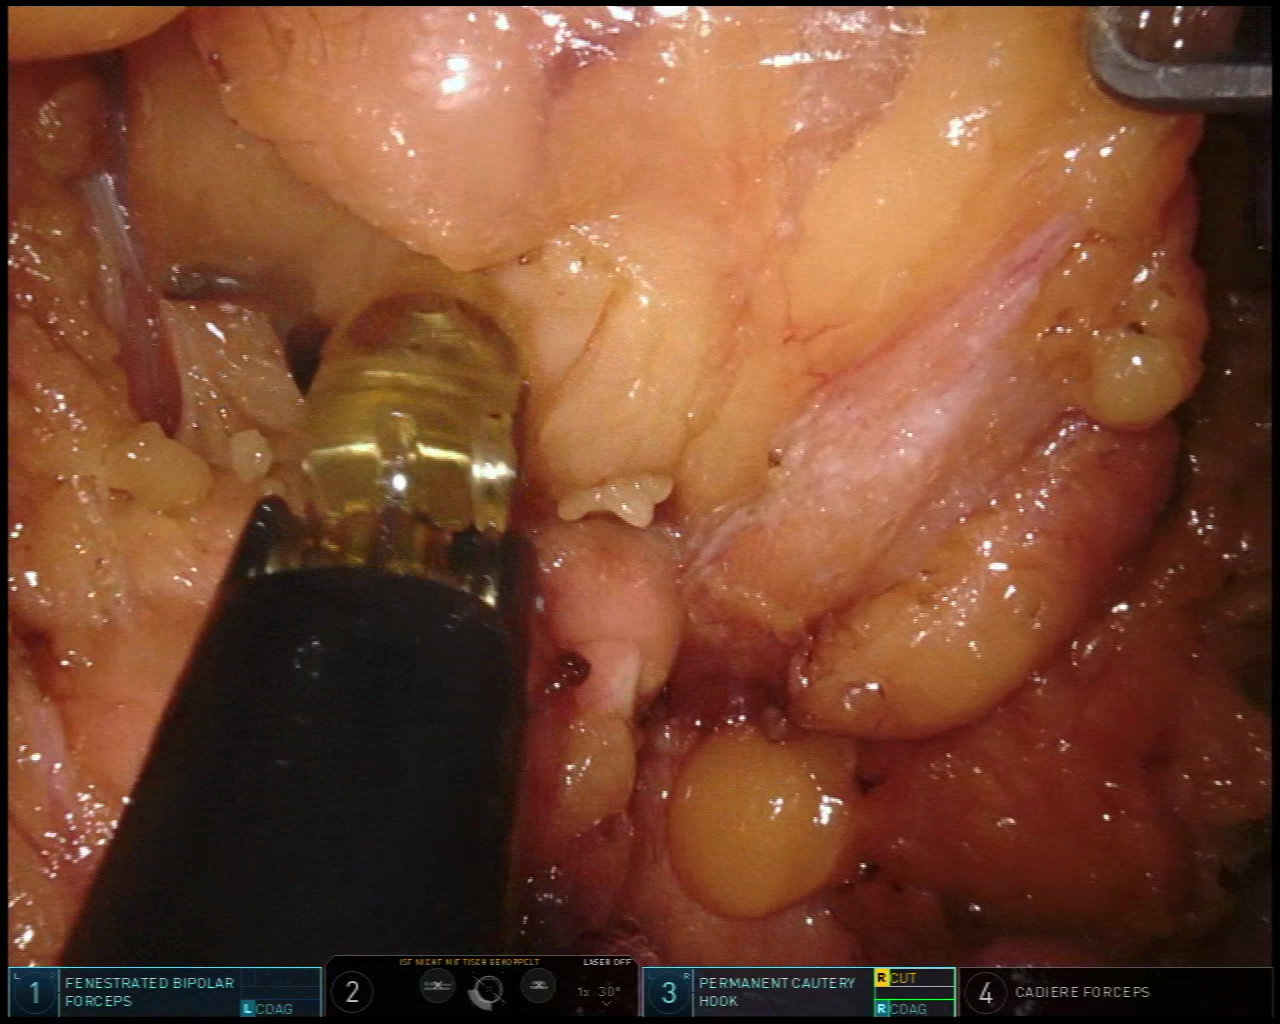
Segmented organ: pancreas
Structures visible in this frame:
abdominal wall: yes
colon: no
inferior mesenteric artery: no
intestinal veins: no
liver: no
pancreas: yes
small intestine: no
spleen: no
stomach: no
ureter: no
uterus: no
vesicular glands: no